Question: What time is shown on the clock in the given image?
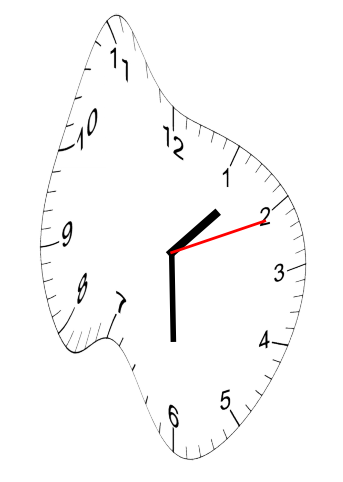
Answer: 01:30:11